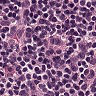
Metastatic tissue present: no